CT reconstruction: vmi40
Segmentation target: lesions
Patient: F, age 69
ISS stage: Stage 3
Metal implant: no
Axial slice:
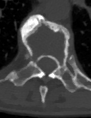
Sagittal slice:
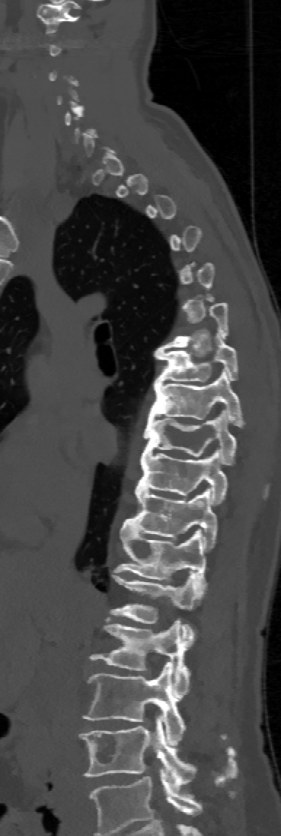